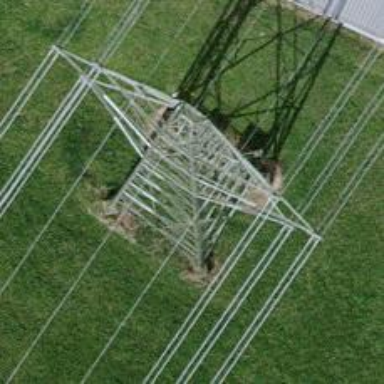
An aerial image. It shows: Power tower.